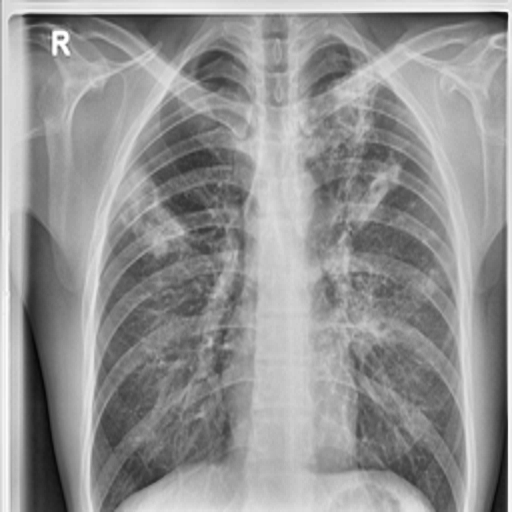
Finding: TUBERCULOSIS